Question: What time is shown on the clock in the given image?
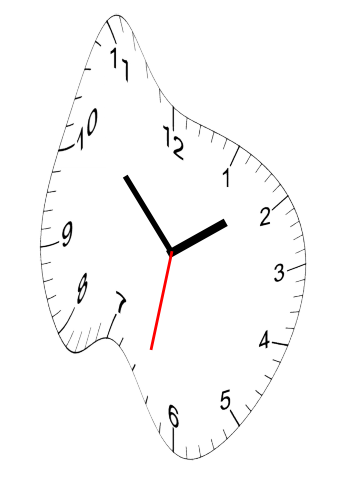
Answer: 01:52:32